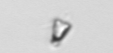
Label: Pyramimonas